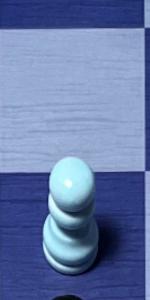
Label: Pawn_White